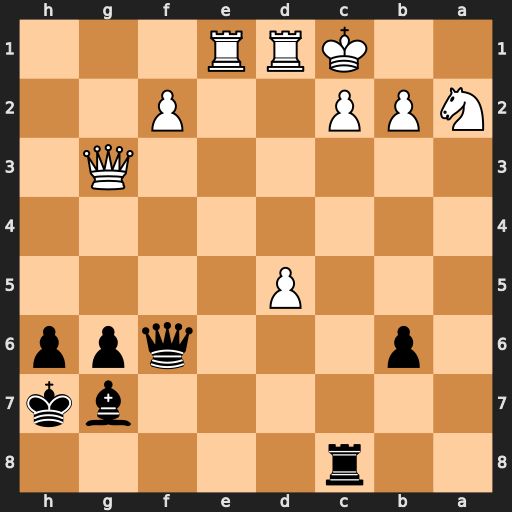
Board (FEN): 2r5/6bk/1p3qpp/3P4/8/6Q1/NPP2P2/2KRR3
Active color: b
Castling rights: -
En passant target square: -
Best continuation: Qxb2+ Kd2 Rxc2+ Ke3 Qa3+